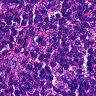
Metastatic tissue present: no